Interaction volume radius: 5 \u00c5
Interaction volume height: 20 \u00c5
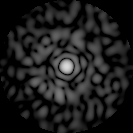
Disorder parameter: 0.8862